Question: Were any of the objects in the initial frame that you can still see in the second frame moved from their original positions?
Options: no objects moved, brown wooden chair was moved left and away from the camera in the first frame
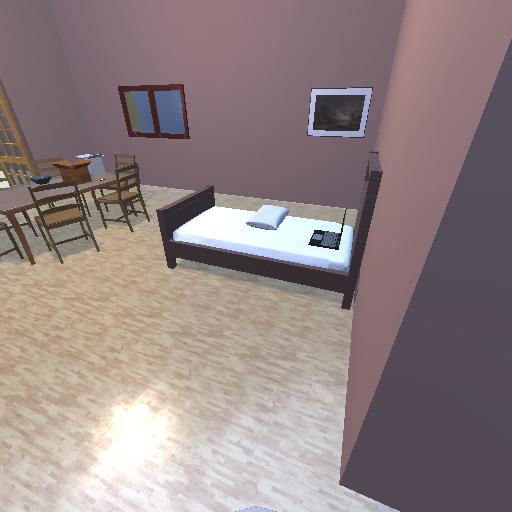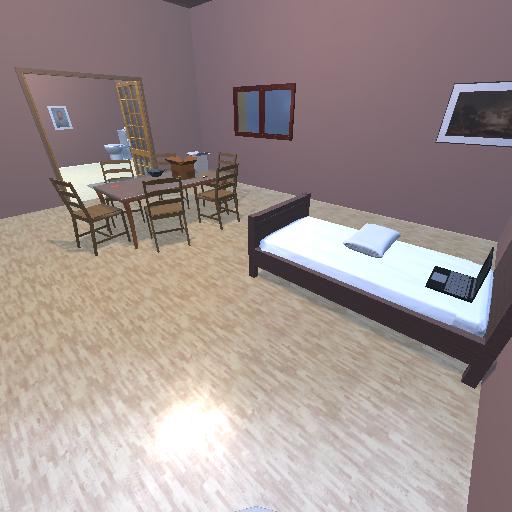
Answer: no objects moved